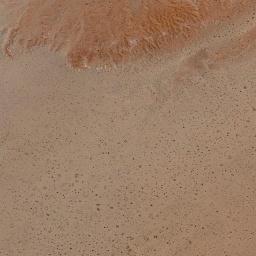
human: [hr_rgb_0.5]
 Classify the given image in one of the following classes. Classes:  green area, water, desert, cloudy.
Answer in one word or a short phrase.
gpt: desert